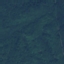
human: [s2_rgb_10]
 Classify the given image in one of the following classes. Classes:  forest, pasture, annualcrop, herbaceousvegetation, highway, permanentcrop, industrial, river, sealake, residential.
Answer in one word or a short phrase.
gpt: Forest